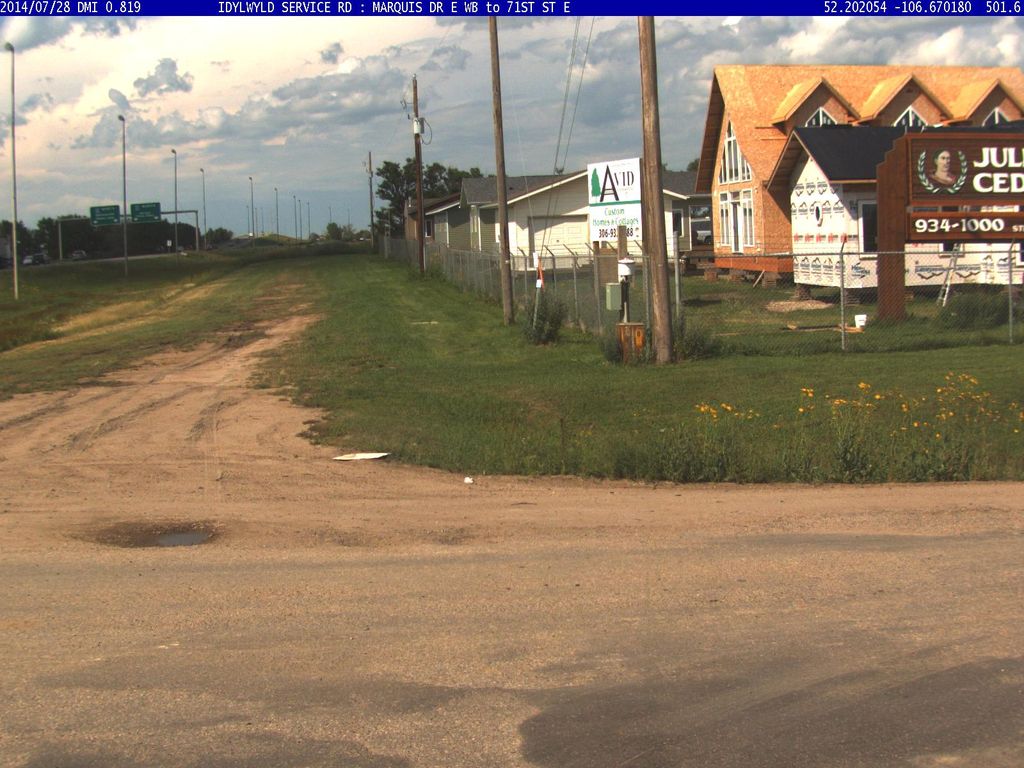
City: saskatoon